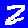
Digit: 2